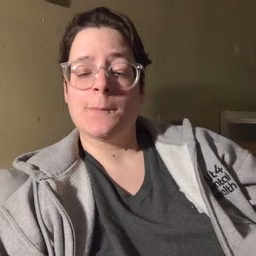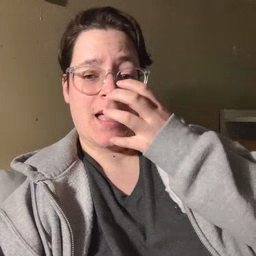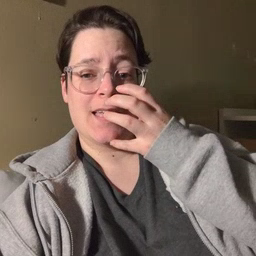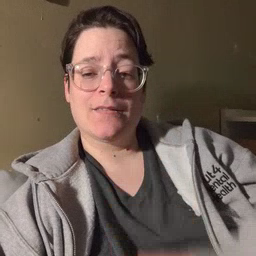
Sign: mad